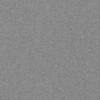
Label: dusty